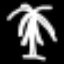
Label: palm tree